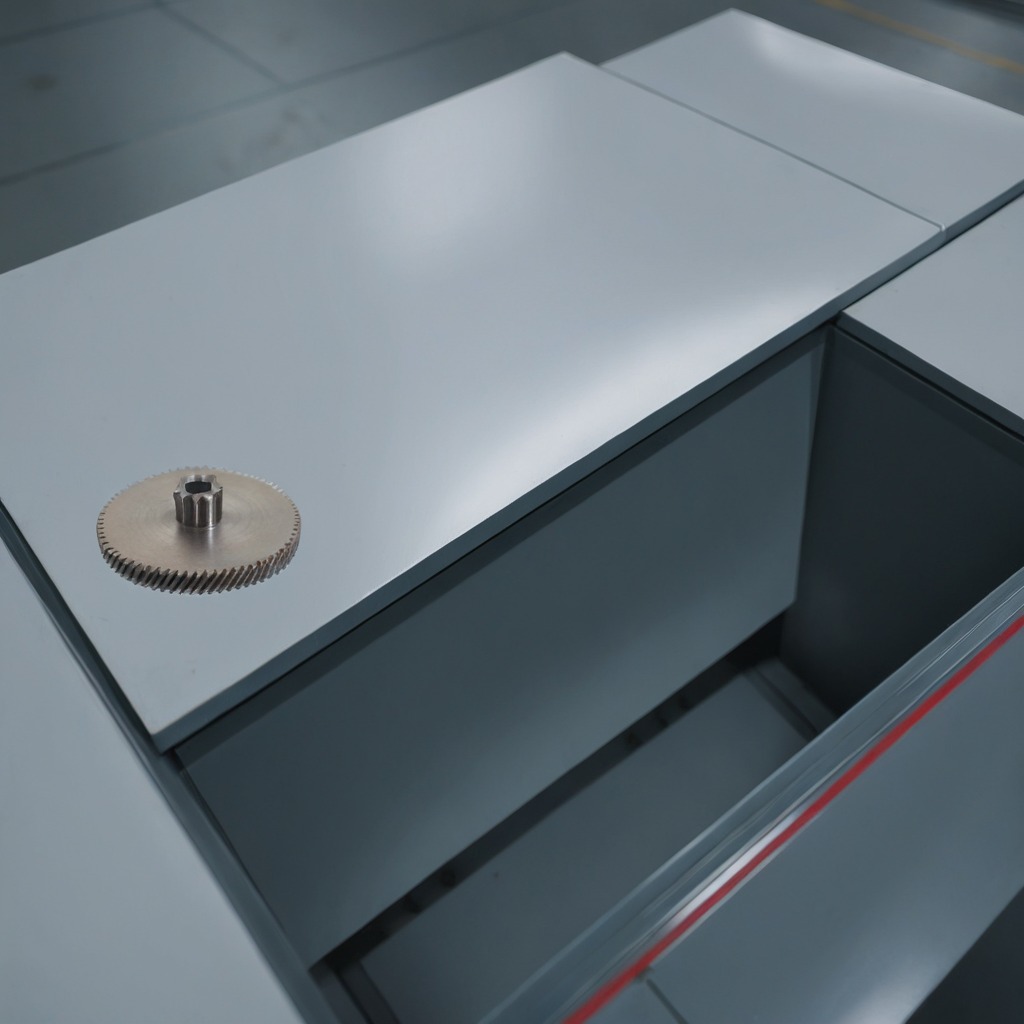
A steel gear with teeth is lying on the toolbox surface in an airplane hangar workshop.